Aerial crown-view tile of a tropical tree (Barro Colorado Island, Panama), acquired 20241112:
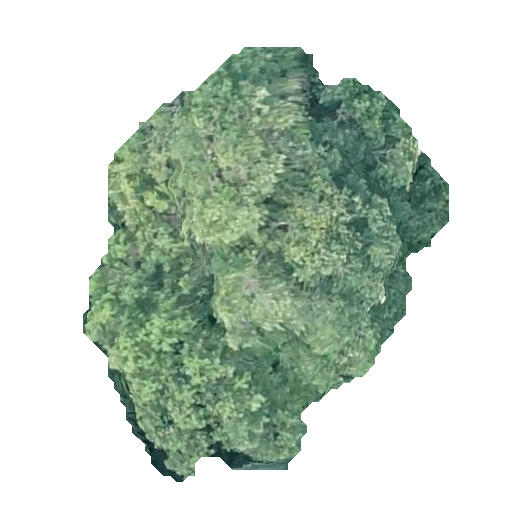
Species: Calophyllum longifolium
GBIF accepted scientific name: Calophyllum longifolium
Crown area: 164.796 m²